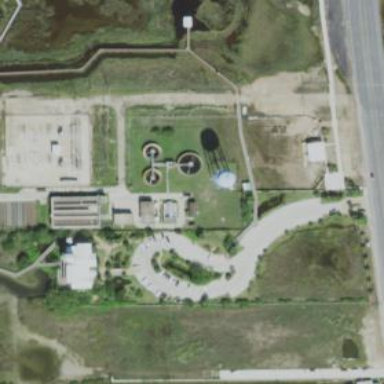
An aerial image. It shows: Wastewater plant.